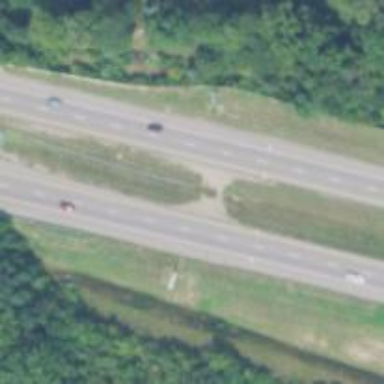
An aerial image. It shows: Motorway.